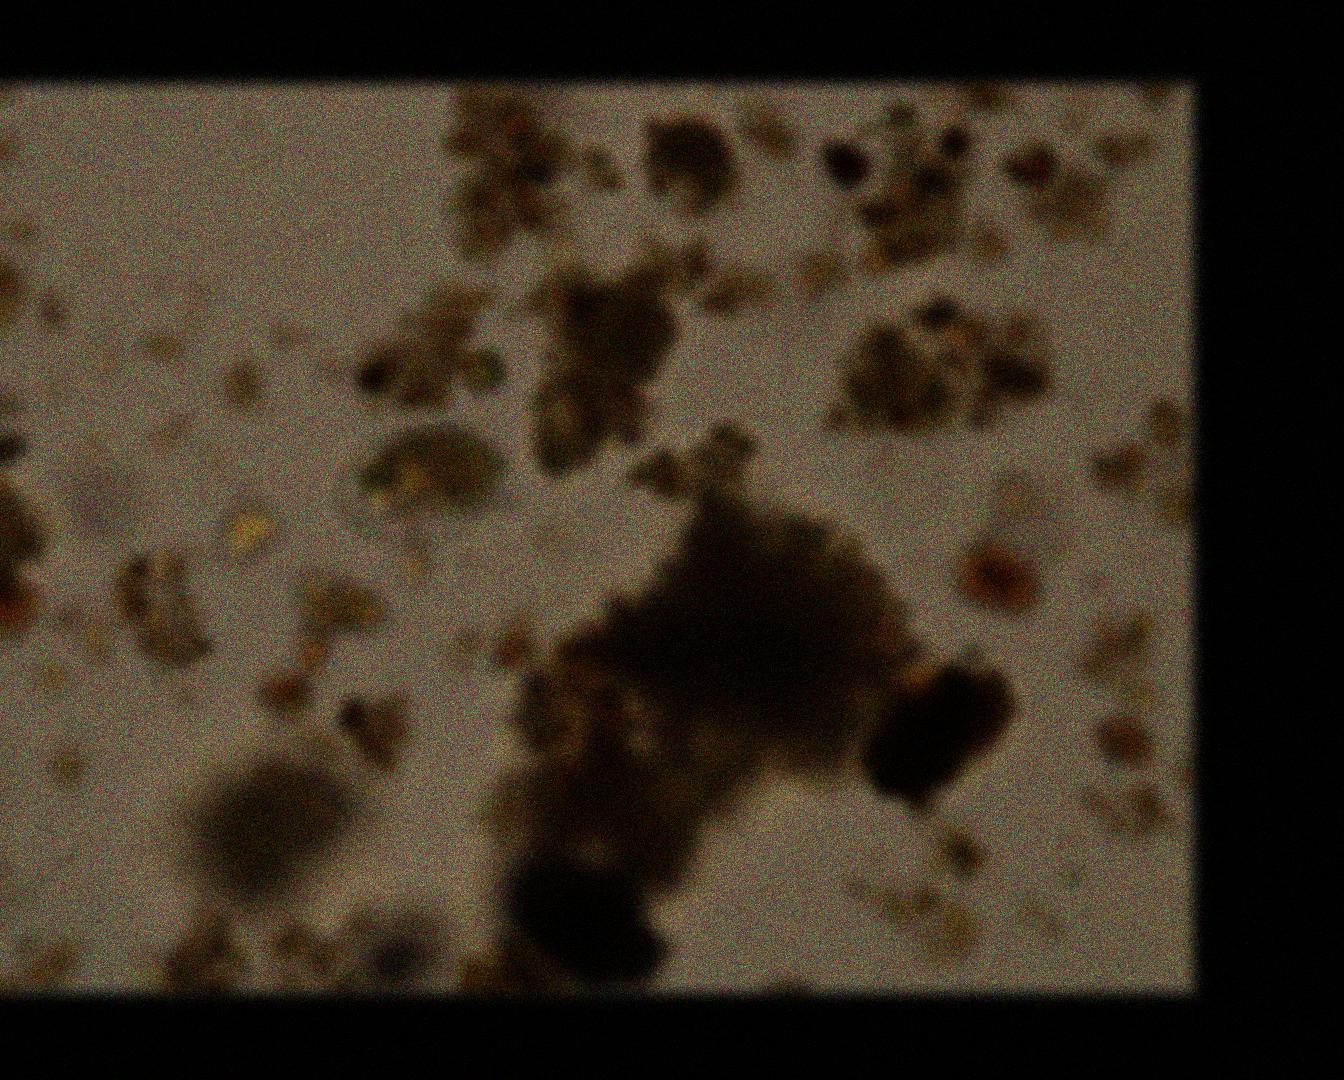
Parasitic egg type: Hookworm egg